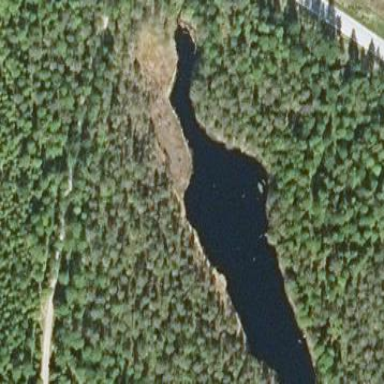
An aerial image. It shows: Pond surrounded by natural water.